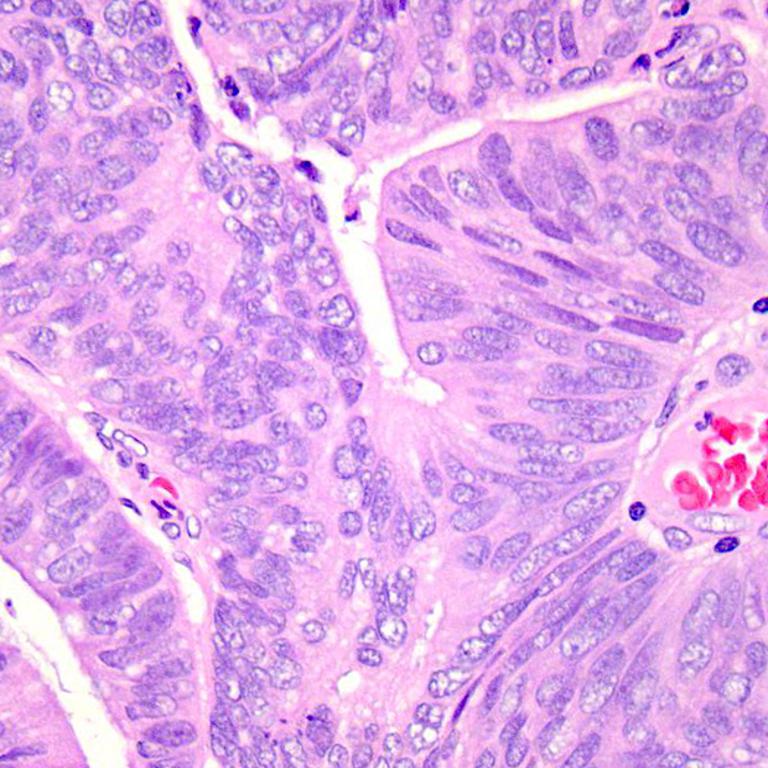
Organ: colon
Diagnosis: adenocarcinomas